Interaction volume radius: 5 \u00c5
Interaction volume height: 15 \u00c5
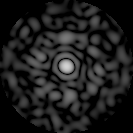
Disorder parameter: 0.7928